Aerial crown-view tile of a tropical tree (Barro Colorado Island, Panama), acquired 20240918:
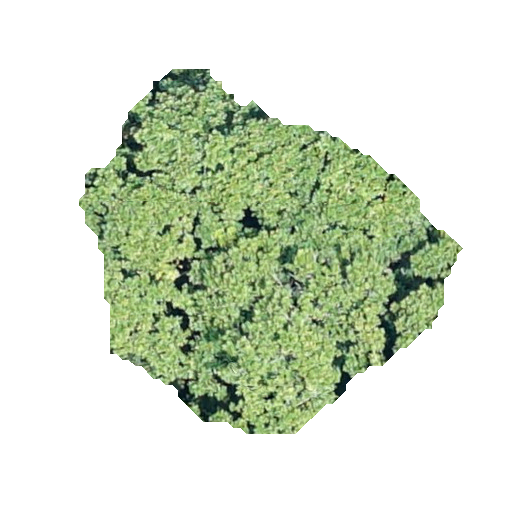
Species: Anacardium excelsum
GBIF accepted scientific name: Anacardium excelsum
Crown area: 139.12 m²